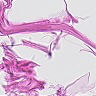
Metastatic tissue present: no